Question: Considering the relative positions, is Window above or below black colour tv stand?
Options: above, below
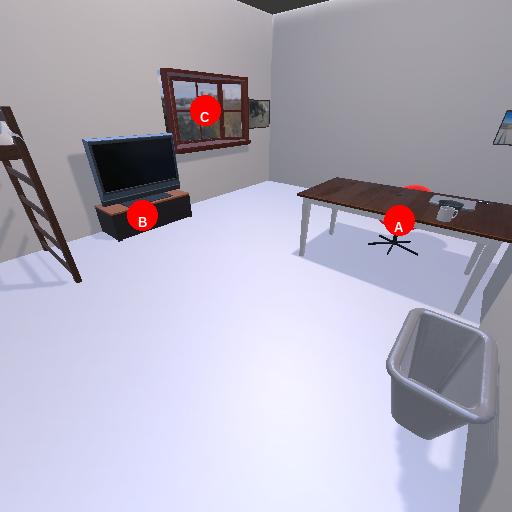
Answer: above